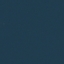
Land use / land cover: SeaLake